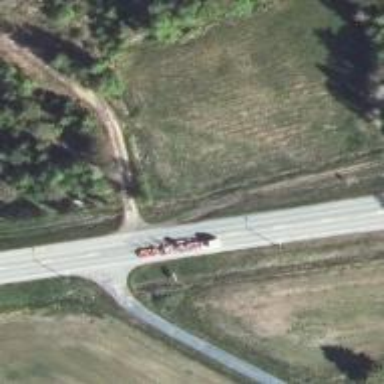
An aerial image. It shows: Asphalt trunk highway.